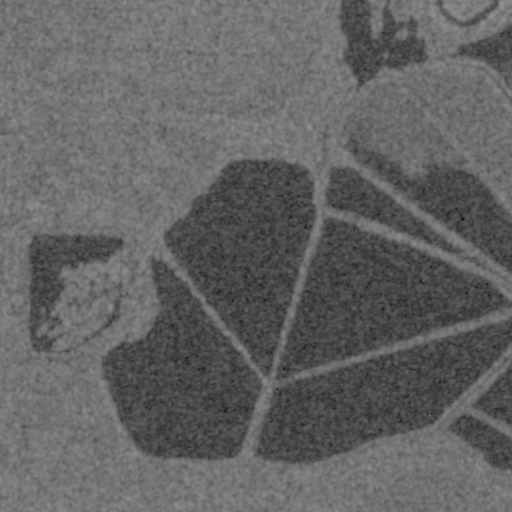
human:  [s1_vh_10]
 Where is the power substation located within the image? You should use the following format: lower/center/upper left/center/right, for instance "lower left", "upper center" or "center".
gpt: The power substation is located in the lower left of the image.
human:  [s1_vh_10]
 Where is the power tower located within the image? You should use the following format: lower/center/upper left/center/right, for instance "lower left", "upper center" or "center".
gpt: The power tower is located in the lower left of the image.
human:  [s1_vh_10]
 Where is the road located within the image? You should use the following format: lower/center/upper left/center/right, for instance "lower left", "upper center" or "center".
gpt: There is no road in the image.

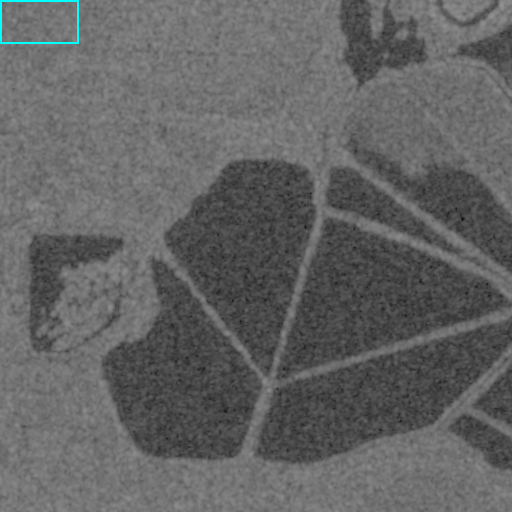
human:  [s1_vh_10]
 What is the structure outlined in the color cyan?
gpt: The structure outlined in cyan is a crop field.
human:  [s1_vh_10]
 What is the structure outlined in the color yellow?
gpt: There is no yellow outline.